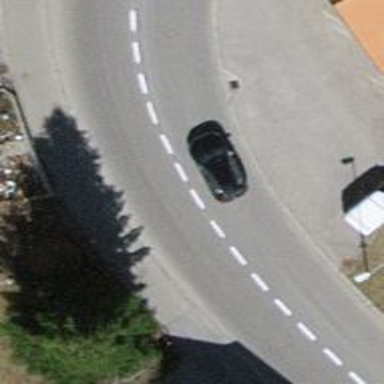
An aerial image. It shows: Secondary road with asphalt surface.